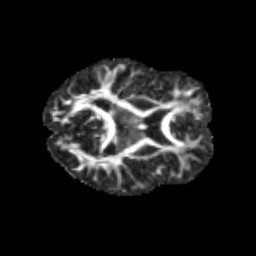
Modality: FA
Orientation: axial
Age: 13
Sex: male
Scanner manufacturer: siemens
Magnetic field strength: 3 T
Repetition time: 3.8 s
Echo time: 0.07 s